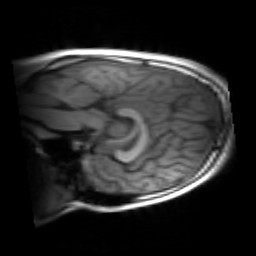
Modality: inplaneT1
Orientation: sagittal
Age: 19
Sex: male
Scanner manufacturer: siemens
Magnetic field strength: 3 T
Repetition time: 1.2 s
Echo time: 0.00251 s